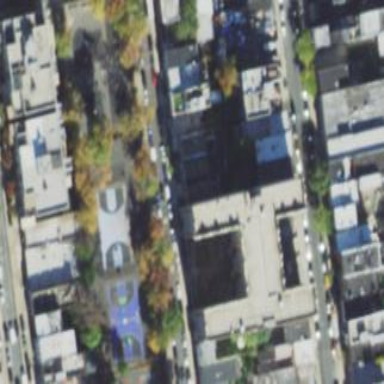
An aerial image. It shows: School.